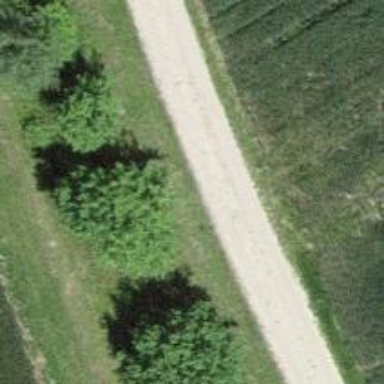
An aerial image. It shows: Gravel track.